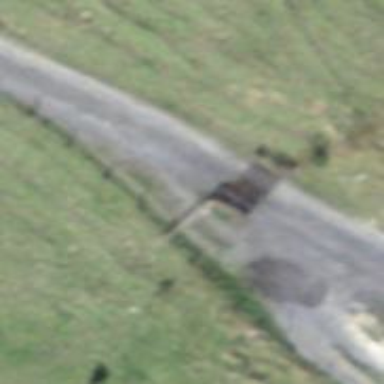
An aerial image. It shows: Cattle grid barrier.